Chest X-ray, PA view. Patient: 27 years old, sex F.
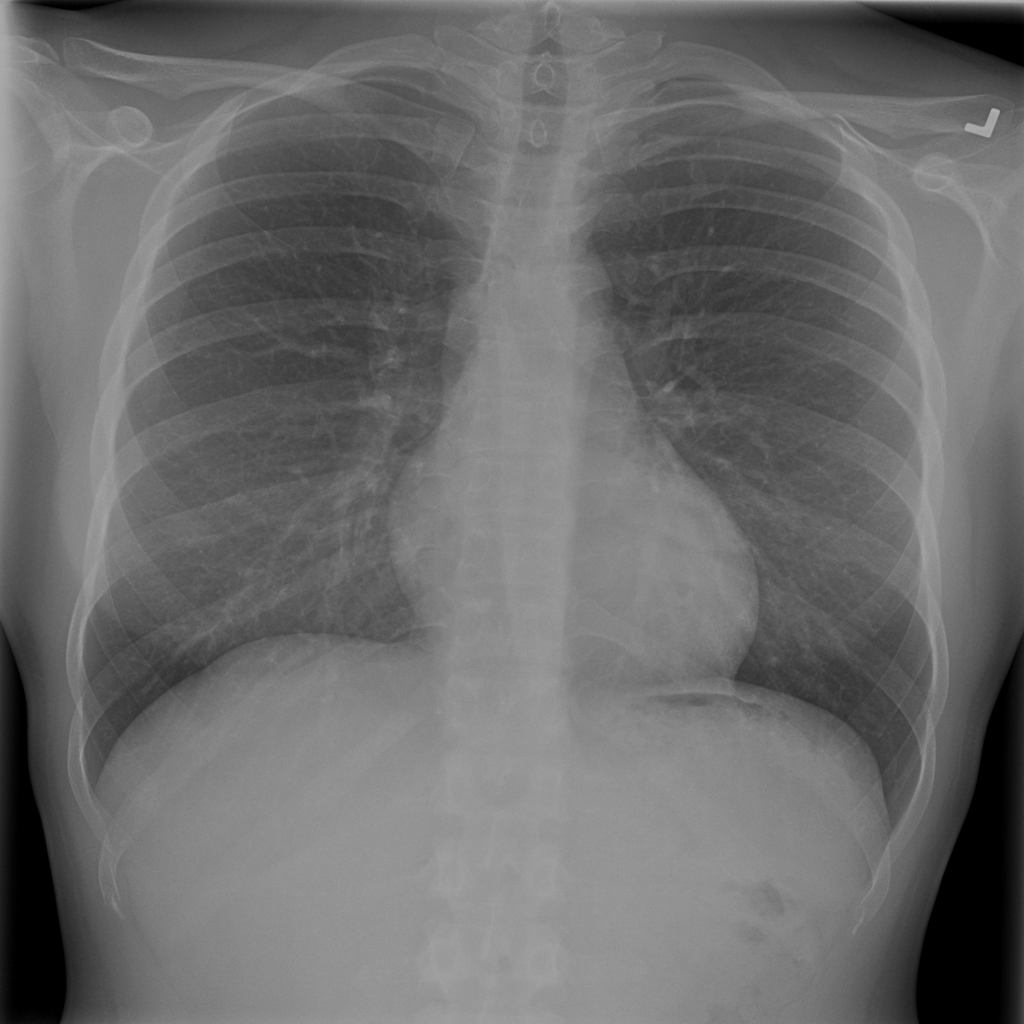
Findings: No Finding